Interaction volume radius: 5 \u00c5
Interaction volume height: 40 \u00c5
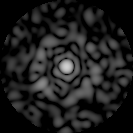
Disorder parameter: 0.8016